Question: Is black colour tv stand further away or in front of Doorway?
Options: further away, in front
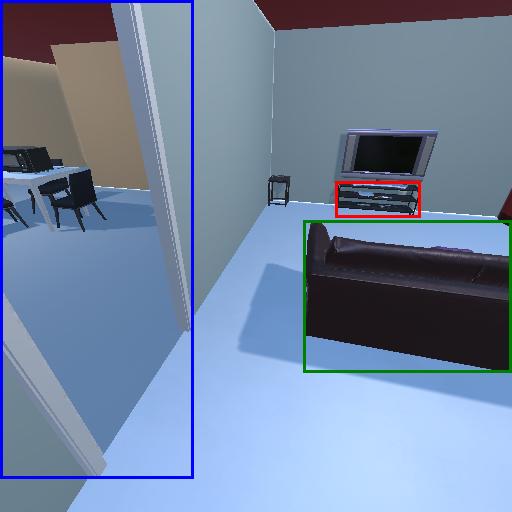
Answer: further away